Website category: jobs
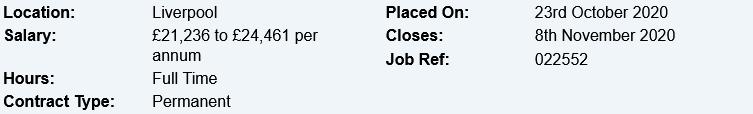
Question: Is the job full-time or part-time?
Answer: Full Time

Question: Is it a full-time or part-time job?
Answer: Full Time

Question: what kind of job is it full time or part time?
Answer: Full Time

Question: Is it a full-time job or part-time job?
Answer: Full Time

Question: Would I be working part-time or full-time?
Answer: Full Time

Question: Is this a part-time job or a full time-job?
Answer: Full Time

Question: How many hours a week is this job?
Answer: Full Time

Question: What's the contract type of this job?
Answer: Permanent

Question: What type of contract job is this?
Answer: Permanent

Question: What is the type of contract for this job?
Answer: Permanent

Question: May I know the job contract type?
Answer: Permanent

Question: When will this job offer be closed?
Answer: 8th November 2020

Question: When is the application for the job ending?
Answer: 8th November 2020

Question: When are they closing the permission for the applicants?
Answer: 8th November 2020

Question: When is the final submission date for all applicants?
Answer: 8th November 2020

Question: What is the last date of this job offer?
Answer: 8th November 2020

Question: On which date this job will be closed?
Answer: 8th November 2020

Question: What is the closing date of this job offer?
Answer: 8th November 2020

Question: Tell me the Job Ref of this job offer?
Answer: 022552

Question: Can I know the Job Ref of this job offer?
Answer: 022552

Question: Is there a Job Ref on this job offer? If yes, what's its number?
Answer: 022552

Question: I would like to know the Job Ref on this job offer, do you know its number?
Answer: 022552

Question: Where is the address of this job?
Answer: Liverpool

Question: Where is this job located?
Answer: Liverpool

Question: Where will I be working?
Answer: Liverpool

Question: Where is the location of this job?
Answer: Liverpool

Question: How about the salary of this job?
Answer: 21,236 to 24,461 per annum

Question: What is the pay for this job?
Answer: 21,236 to 24,461 per annum

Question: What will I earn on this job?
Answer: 21,236 to 24,461 per annum

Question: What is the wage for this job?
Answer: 21,236 to 24,461 per annum

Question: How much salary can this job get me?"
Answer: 21,236 to 24,461 per annum

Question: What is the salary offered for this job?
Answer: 21,236 to 24,461 per annum

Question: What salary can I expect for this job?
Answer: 21,236 to 24,461 per annum

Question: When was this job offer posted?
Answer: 23rd October 2020

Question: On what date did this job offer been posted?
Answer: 23rd October 2020